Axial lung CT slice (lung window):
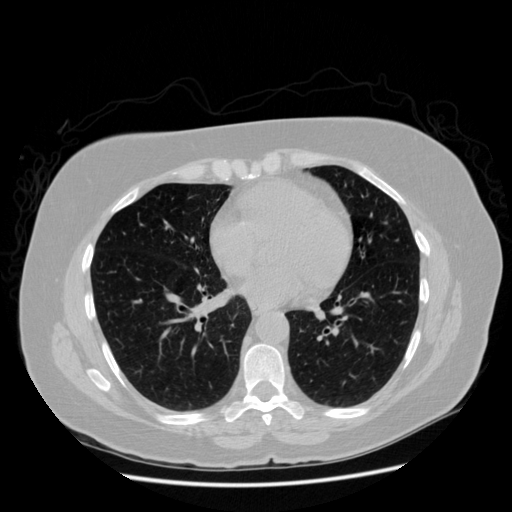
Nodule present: no